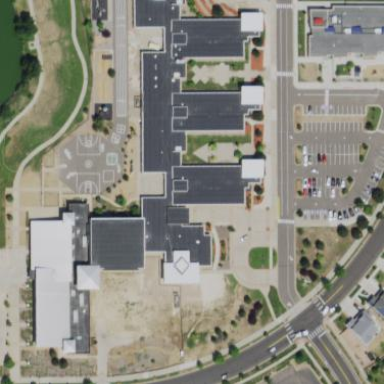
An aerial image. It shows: School building.